Field crop: maize
Growth stage: 2
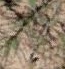
Species: salsola